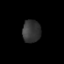
Tissue: prostate
Cell type: T cells
Senescence score: 0.3444
Nuclear area (px): 401
Mean DAPI intensity: 53.117